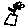
Label: flower